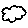
Label: cloud